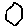
Label: hexagon